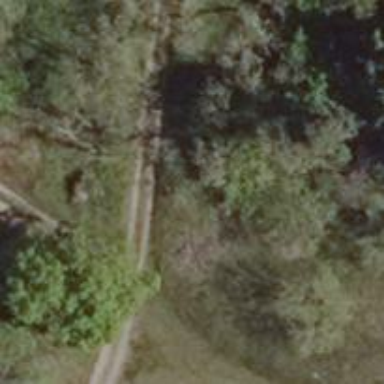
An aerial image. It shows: Sandy track with grade 4 tracktype.